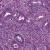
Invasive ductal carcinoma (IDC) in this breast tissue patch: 1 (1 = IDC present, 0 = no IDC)